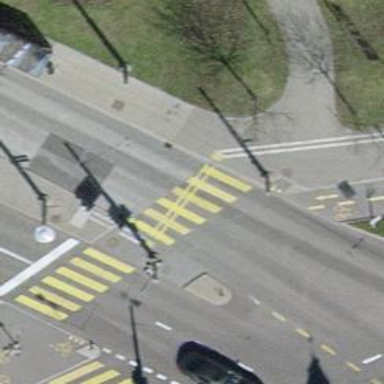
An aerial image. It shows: Traffic calming island.